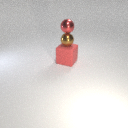
small red metal sphere above large red rubber cube